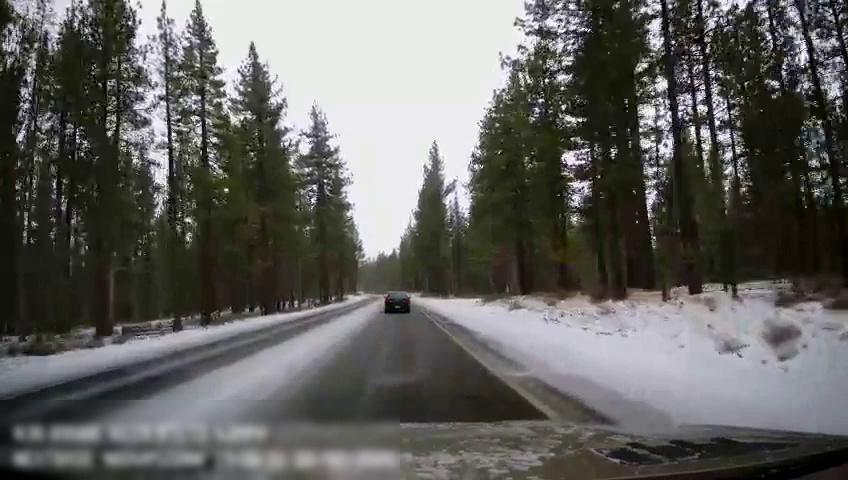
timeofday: Day
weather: Snowy
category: Drivable Space
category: Vehicles | Car
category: Lanes | Current Lane